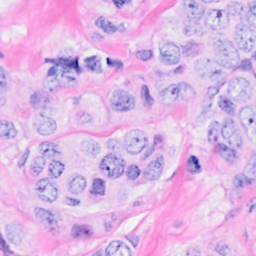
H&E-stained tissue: Breast